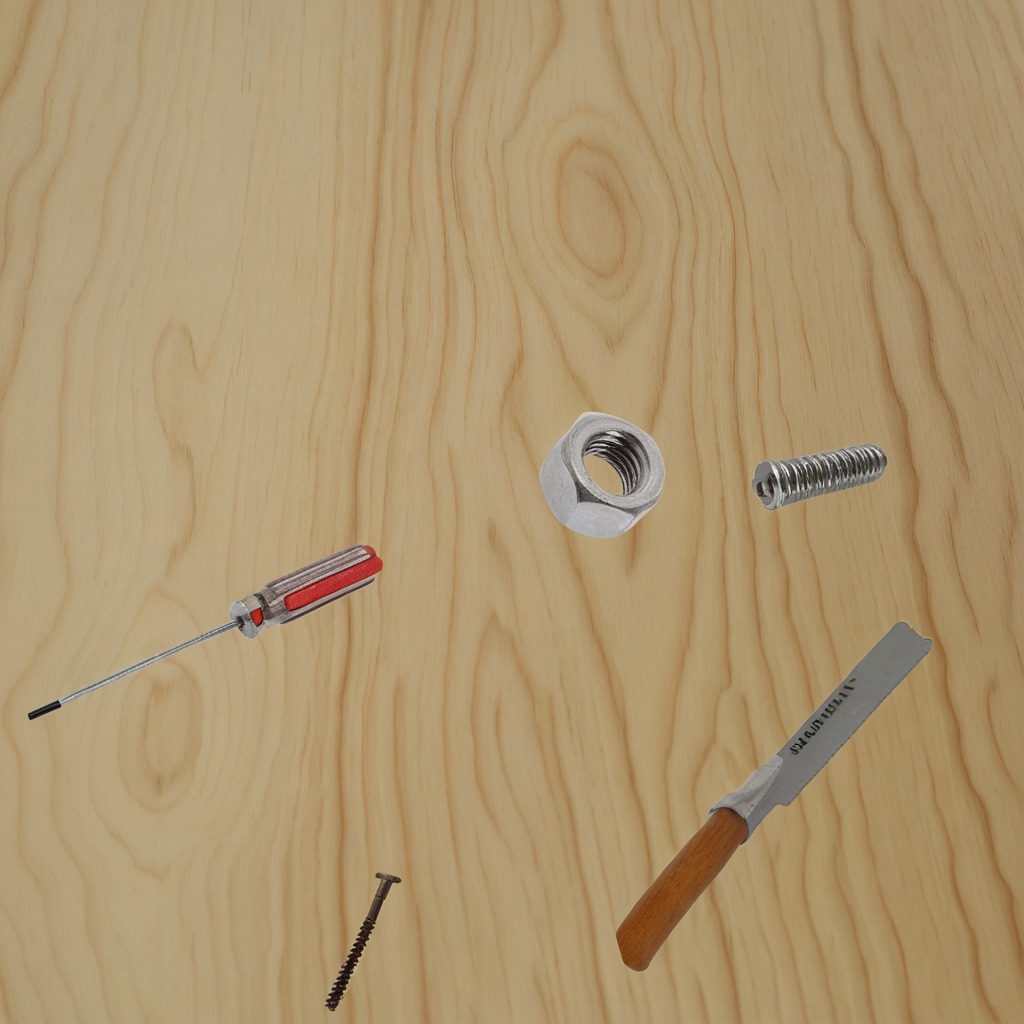
A metal machine screw, a coiled metal spring, a handheld metal saw, a screwdriver, and a metal nut are lying on the plywood surface in a paint workshop lit by afternoon window light.